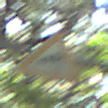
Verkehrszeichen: SeitenwindVonRechts
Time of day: Midday
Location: Outdoor (Nature)
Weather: Clear
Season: NotSpecified
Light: Natural